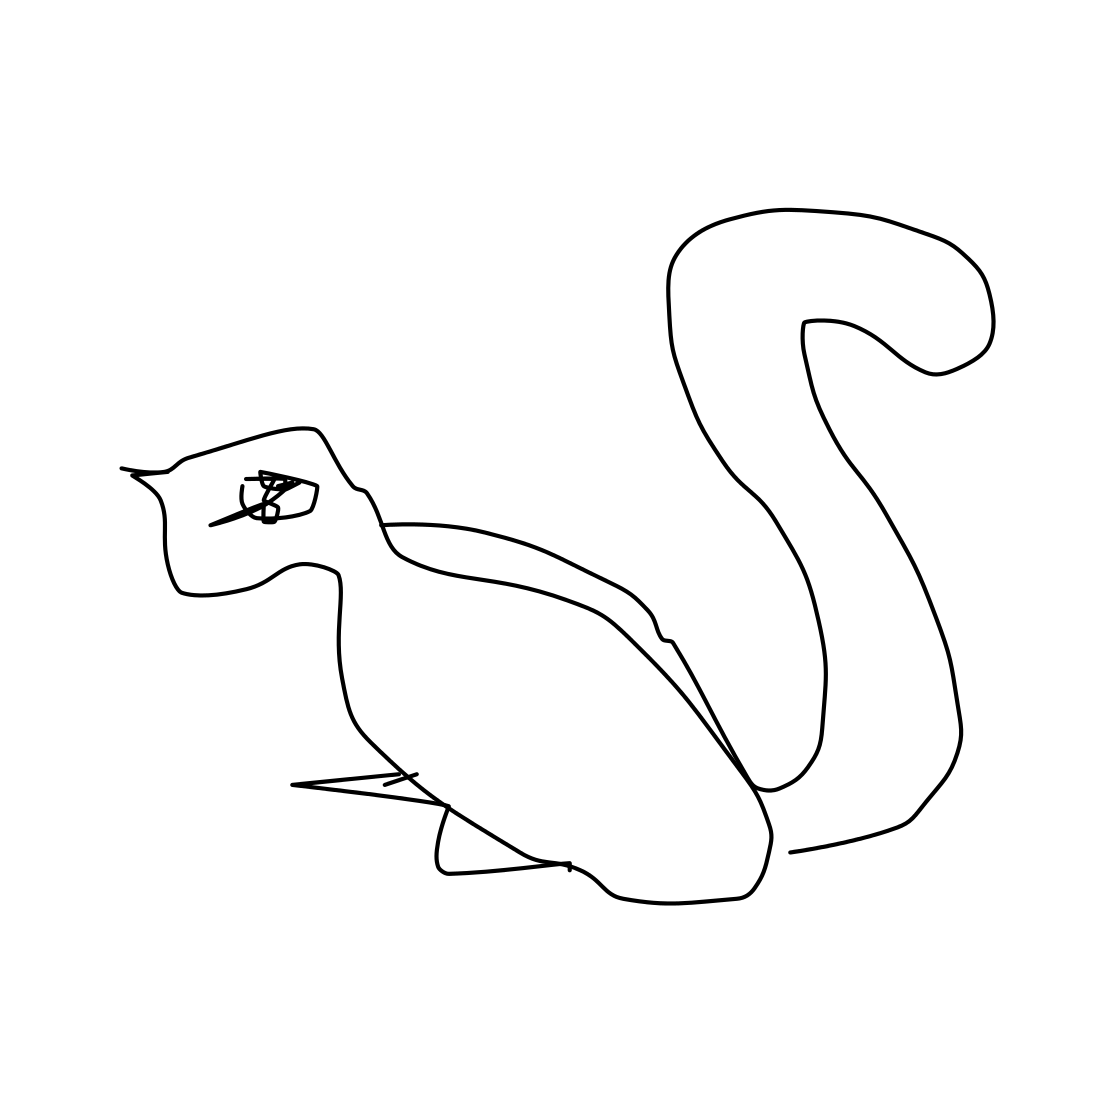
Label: squirrel